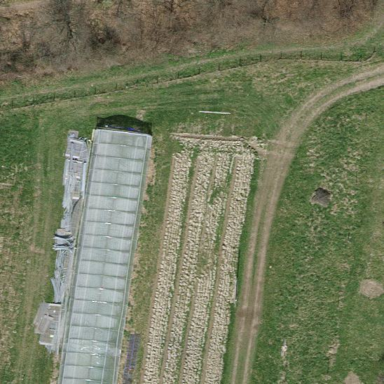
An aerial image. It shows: Area dedicated to greenhouse horticulture.